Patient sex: M
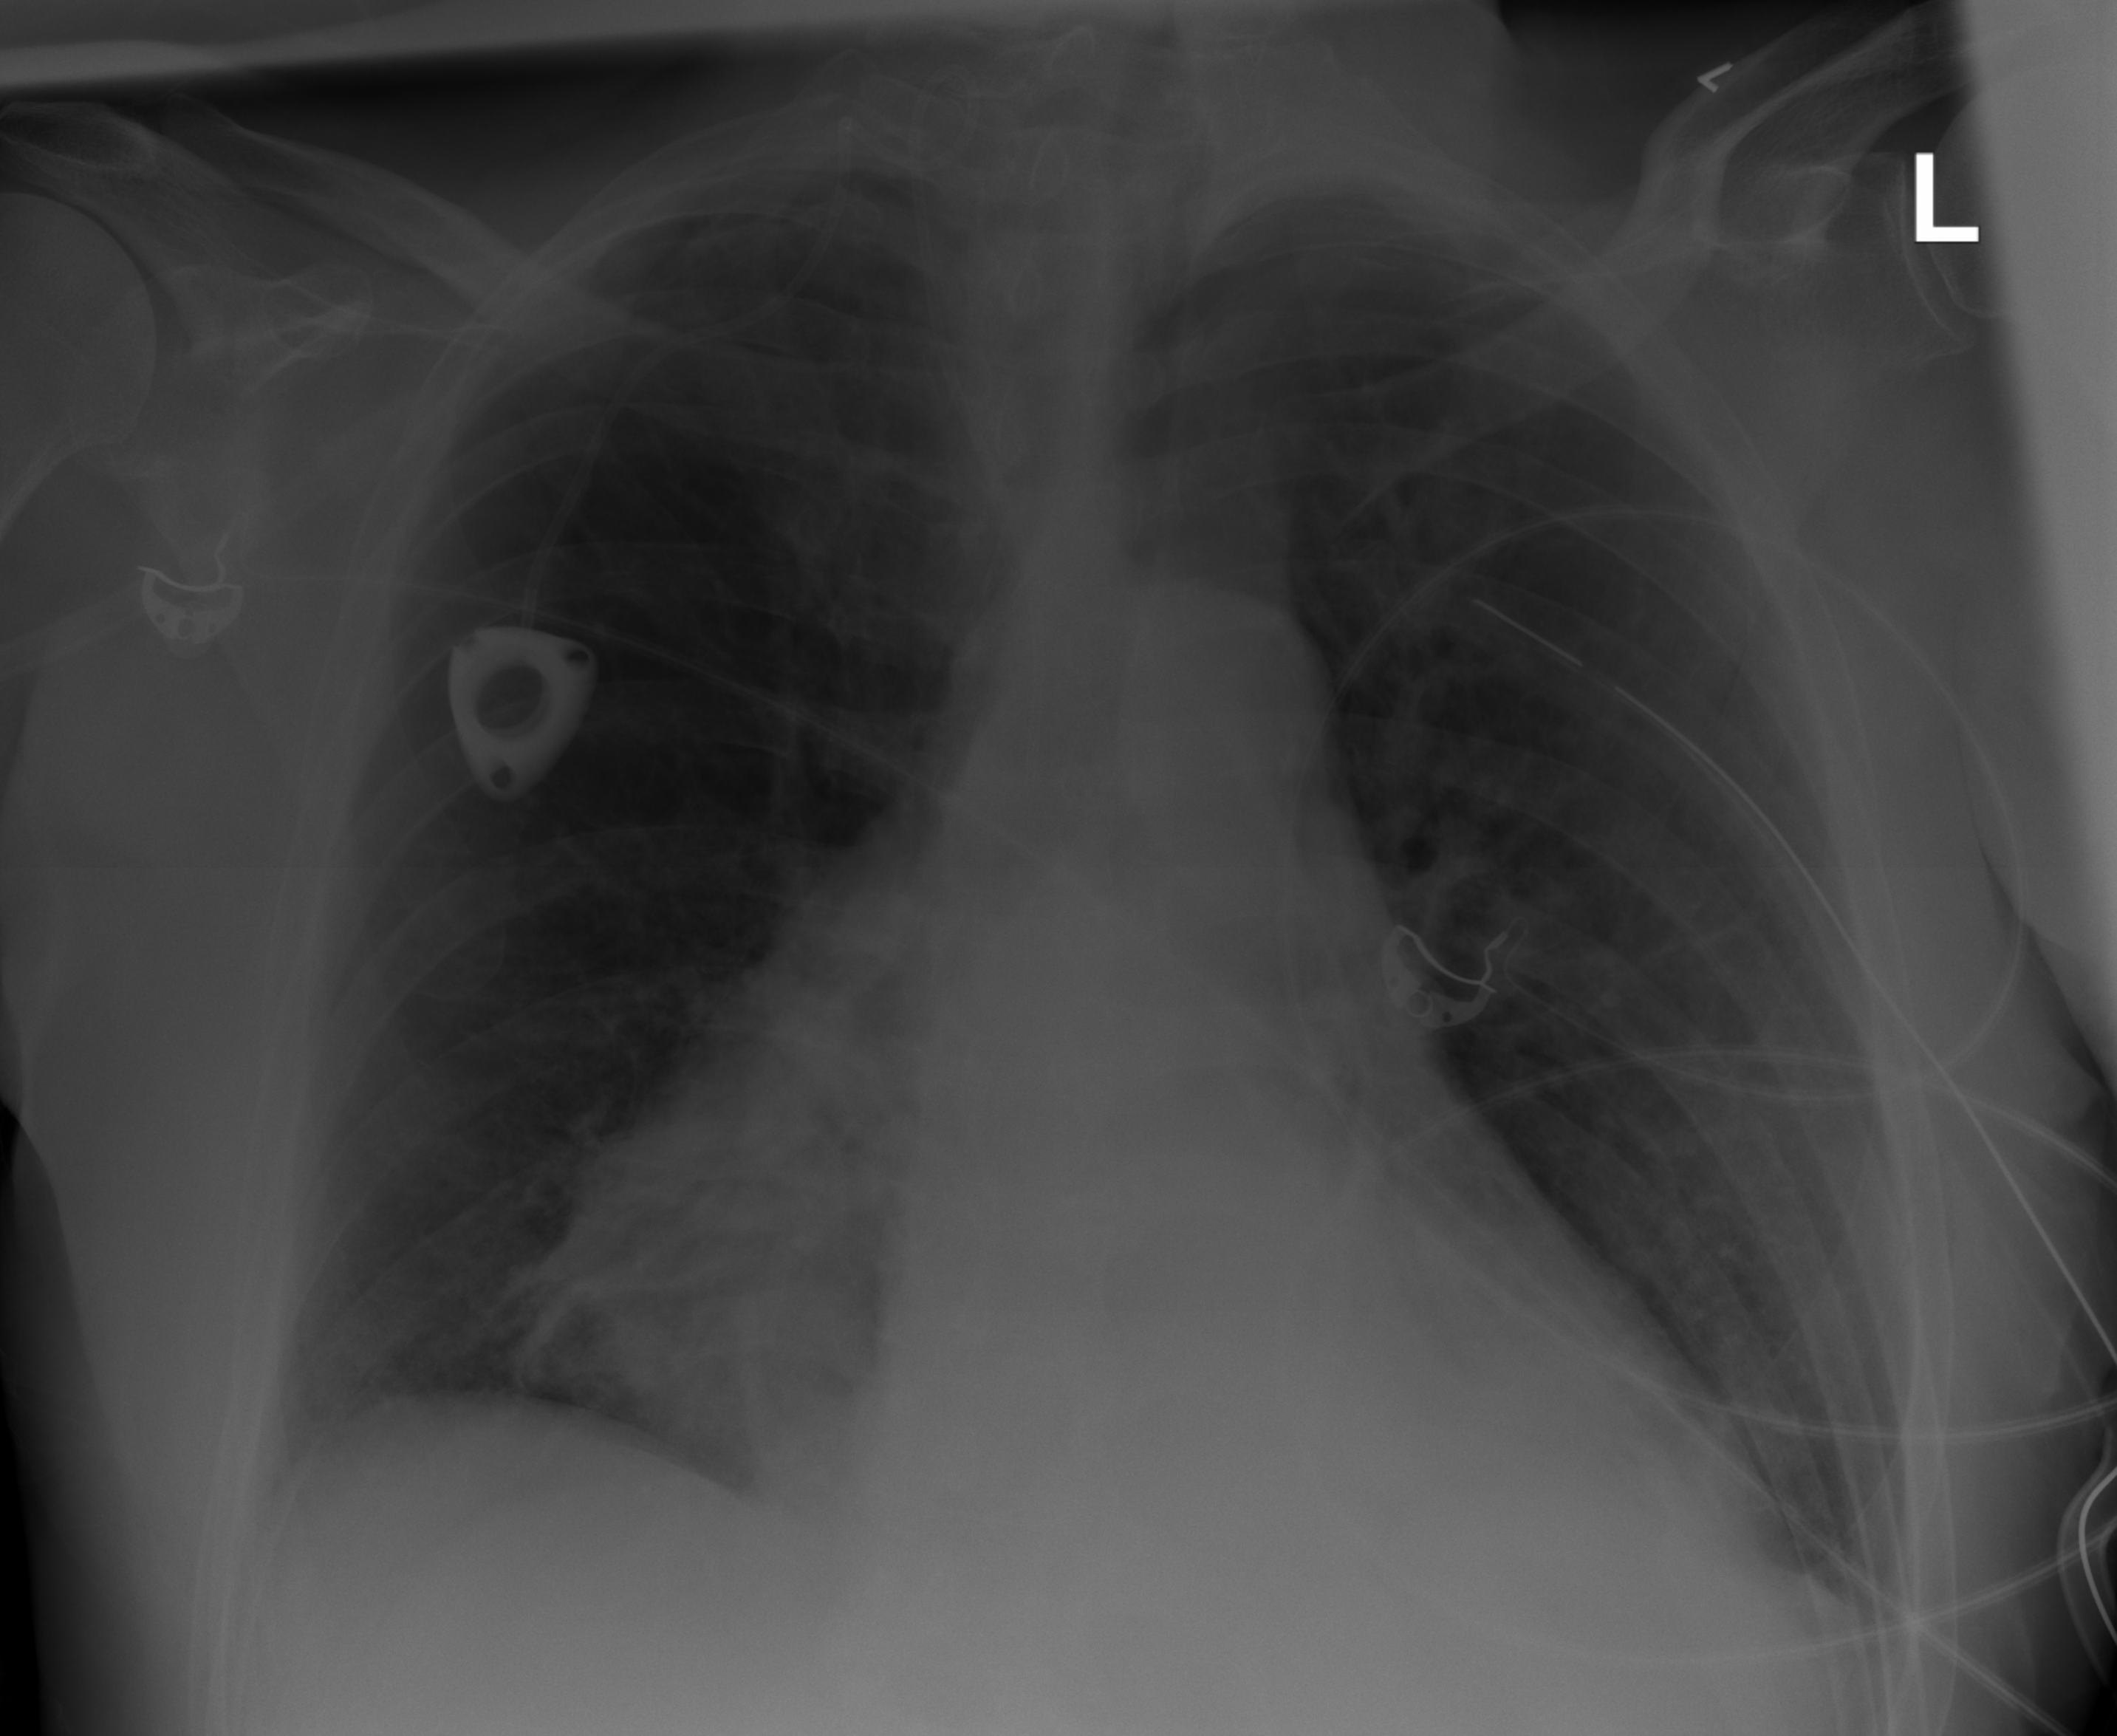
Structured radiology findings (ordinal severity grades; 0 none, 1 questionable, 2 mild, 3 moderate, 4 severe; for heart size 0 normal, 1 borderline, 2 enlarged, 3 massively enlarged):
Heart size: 3
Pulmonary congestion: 0
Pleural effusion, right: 0
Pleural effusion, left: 0
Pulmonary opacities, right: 0
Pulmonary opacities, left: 0
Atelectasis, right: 2
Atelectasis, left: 0